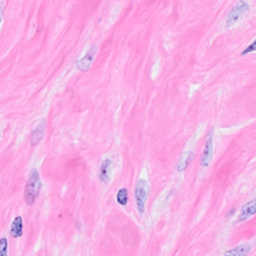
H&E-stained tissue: Breast